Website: apple
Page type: customer-info-address
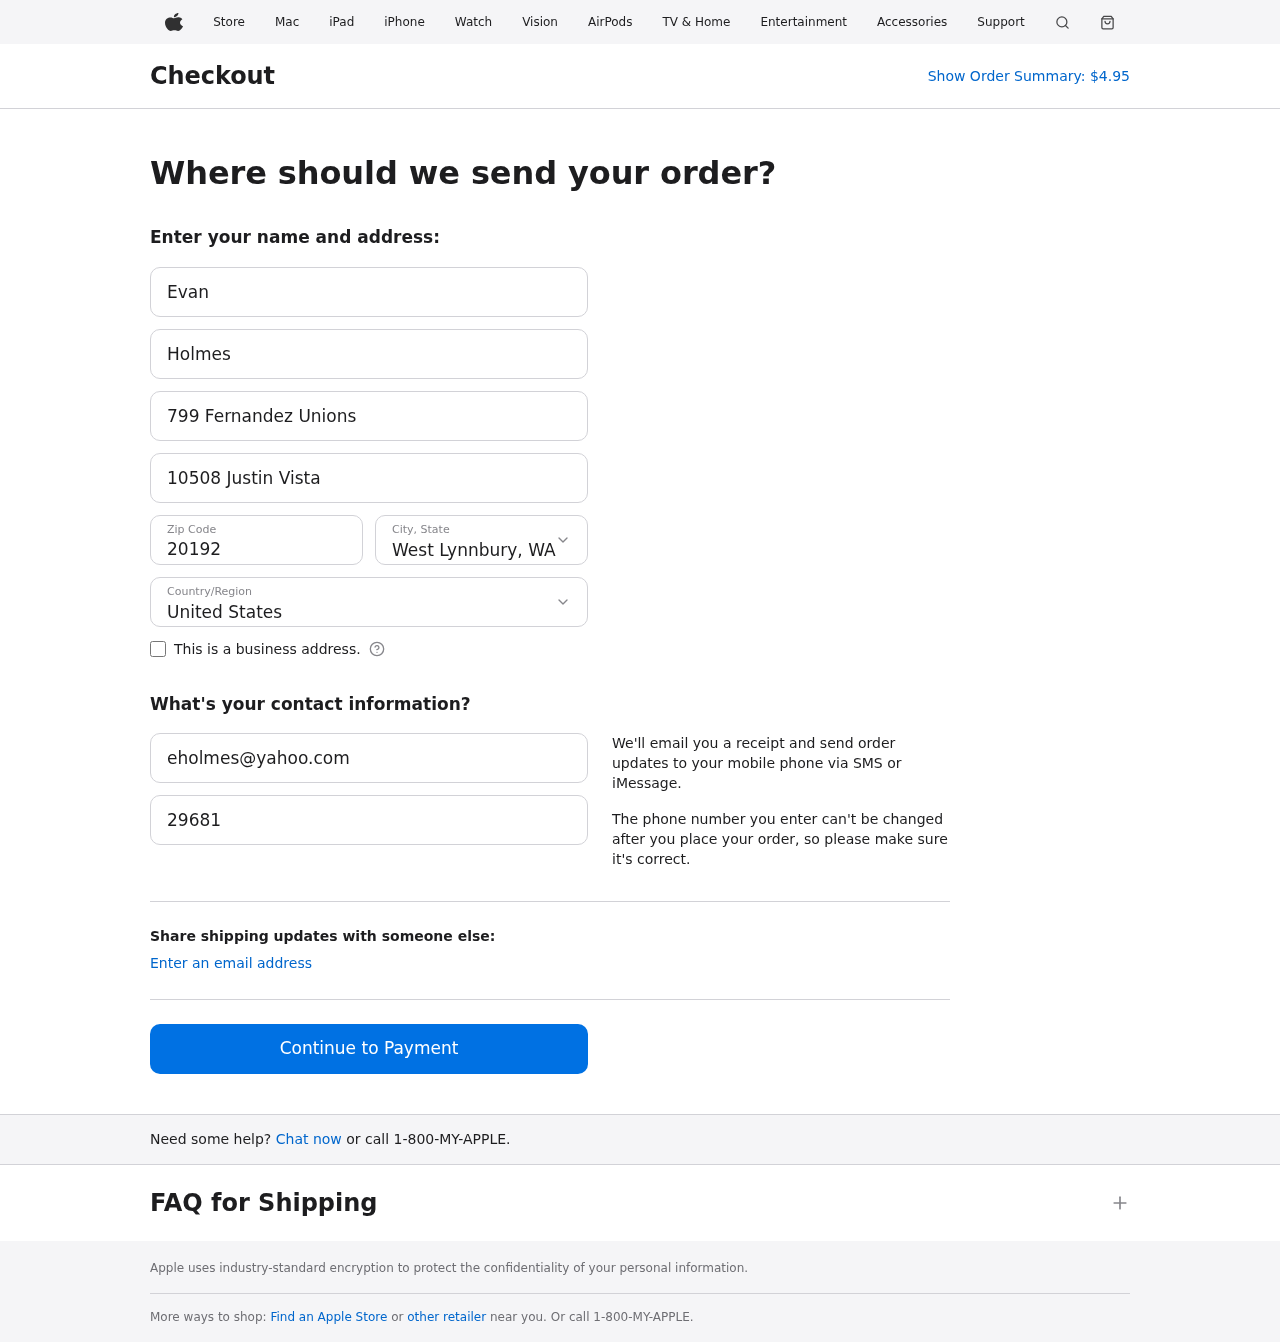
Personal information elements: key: PII_CITY_STATE
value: West Lynnbury, WA
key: PII_COUNTRY
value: United States
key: PII_EMAIL
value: eholmes@yahoo.com
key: PII_FIRSTNAME
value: Evan
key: PII_LASTNAME
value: Holmes
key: PII_PHONE
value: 2968106699
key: PII_POSTCODE
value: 20192
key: PII_STREET
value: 799 Fernandez Unions
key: PII_STREET2
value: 10508 Justin Vista
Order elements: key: ORDER_TOTAL
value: $4.95